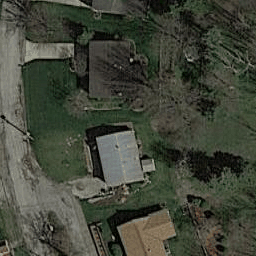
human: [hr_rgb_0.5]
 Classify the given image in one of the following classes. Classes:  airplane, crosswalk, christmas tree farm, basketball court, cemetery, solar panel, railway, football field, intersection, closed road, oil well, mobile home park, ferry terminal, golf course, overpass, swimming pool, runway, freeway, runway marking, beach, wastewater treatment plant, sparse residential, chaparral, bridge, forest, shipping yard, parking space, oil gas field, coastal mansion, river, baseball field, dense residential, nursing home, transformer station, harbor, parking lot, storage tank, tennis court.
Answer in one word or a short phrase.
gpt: sparse residential